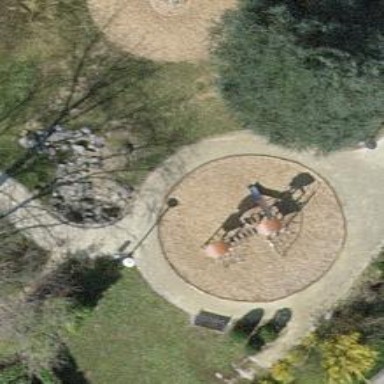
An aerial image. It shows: Playground area for leisure land.